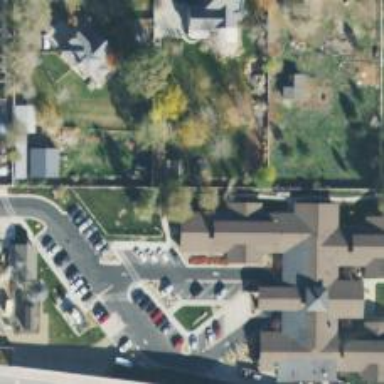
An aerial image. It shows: Healthcare building designated as hospice.